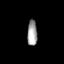
Tissue: prostate
Cell type: Myeloid cells
Senescence score: 0.7074
Nuclear area (px): 246
Mean DAPI intensity: 161.037